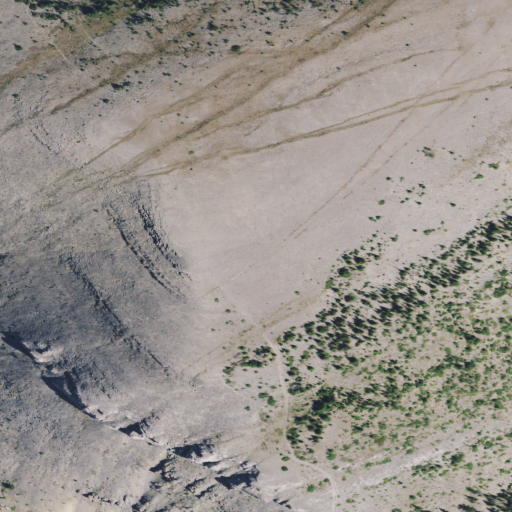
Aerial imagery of mountain in Montana named Bandbox Mountain containing grassland, shrub, barren land, and evergreen forest